Question: I have the following setup -

During the 'page_load(...)' of each item, I register a jQuery 'window-onresize' event to size each control depending on the size of its parent control.
The problem -- The 'window.resize' events don't occur in the order I want them to because 'page_load()' for the aspx page occurs, then the master pages.
Using 'height="100%"' in CSS is not possible because of padding and margins.
Are there general strategies for dealing with this situation? I could use other page and control lifecycle events however, that seems a bit hacky.
I need suggestions; I've thought of assigning each control a precedence score and registering them with some global JS object and then run it in that order. Are there any better solutions?
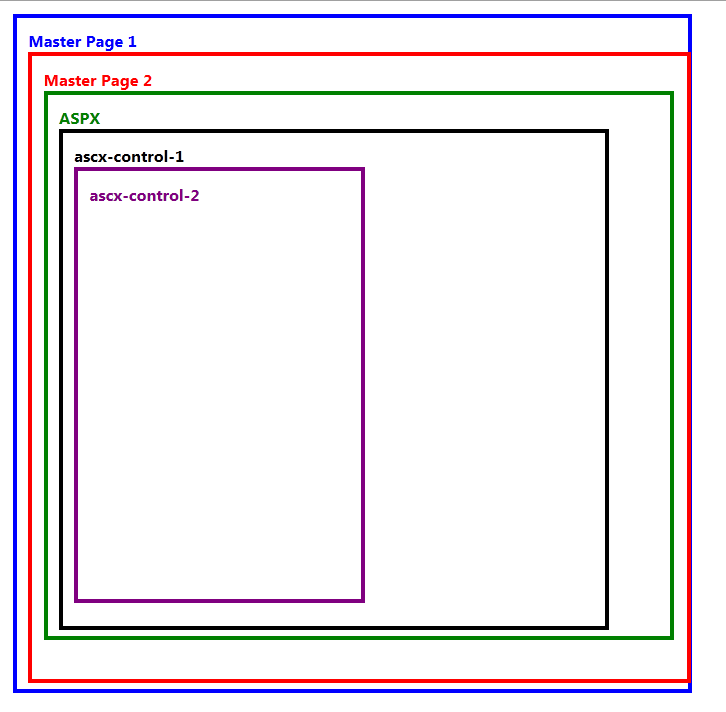
Answer: Here's one idea (assuming you can use jQuery):
Register innermost child's 'onresize' only. Then inside that 'onresize', call '$(this).parent().trigger('onresize');'
That will ensure it bubbles up the chain correctly.
Note: If you don't use jQuery, you can still implement this event bubbling in javascript.